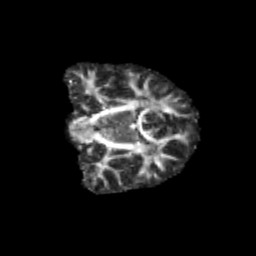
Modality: FA
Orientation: coronal
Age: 9
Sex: male
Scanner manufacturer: siemens
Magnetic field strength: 3 T
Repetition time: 3.8 s
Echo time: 0.07 s